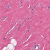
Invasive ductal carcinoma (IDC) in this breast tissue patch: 0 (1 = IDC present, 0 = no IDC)